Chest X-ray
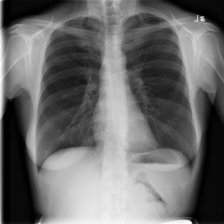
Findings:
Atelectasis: negative
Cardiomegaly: negative
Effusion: negative
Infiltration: negative
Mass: negative
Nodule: negative
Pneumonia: negative
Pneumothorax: negative
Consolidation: negative
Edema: negative
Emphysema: negative
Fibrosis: negative
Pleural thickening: negative
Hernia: negative